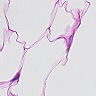
Metastatic tissue present: no